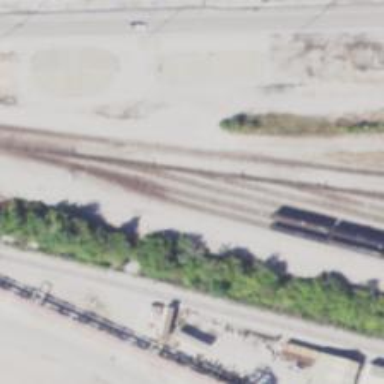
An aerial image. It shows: Railway siding with rails.